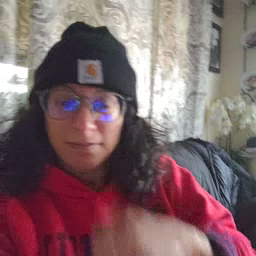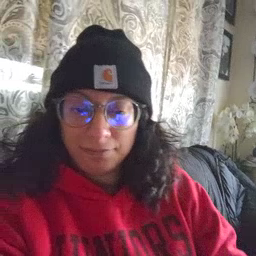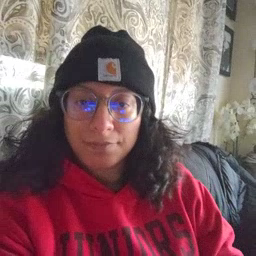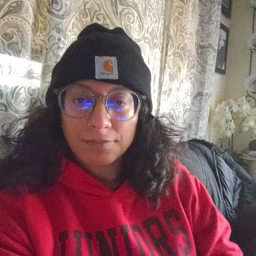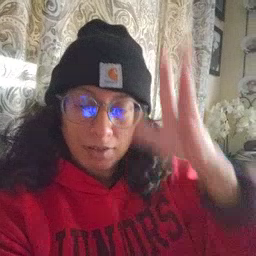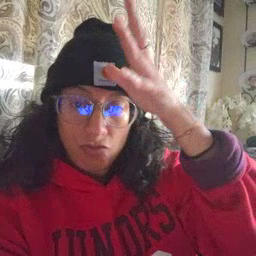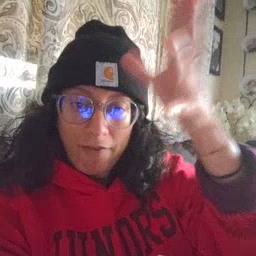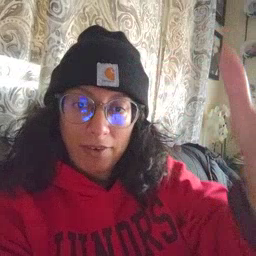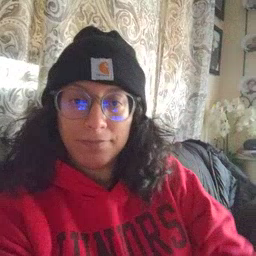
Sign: grandpa